Aerial crown-view tile of a tropical tree (Barro Colorado Island, Panama), acquired 20250124:
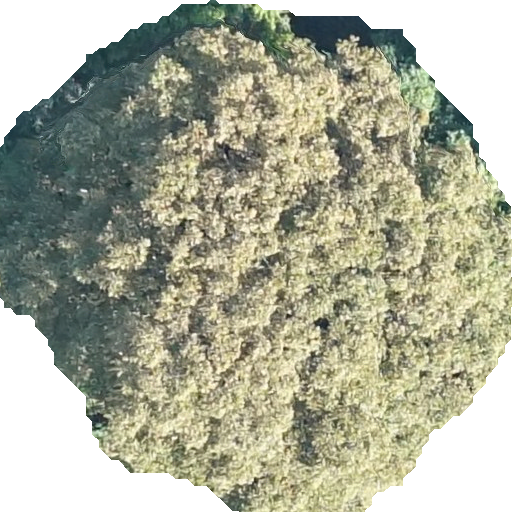
Species: Dipteryx oleifera
GBIF accepted scientific name: Dipteryx oleifera
Crown area: 306.307 m²